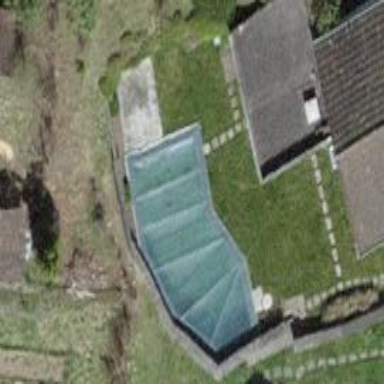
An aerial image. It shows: Swimming pool located in leisure land.